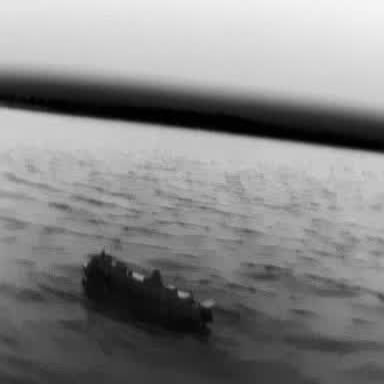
There is a container_ship in the infrared image.